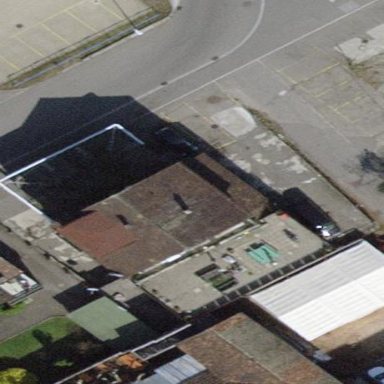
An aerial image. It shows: Fast food restaurant in building.